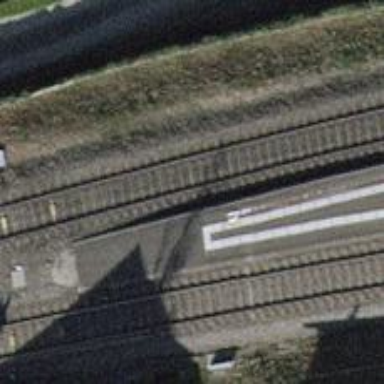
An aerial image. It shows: Single railway track with electrification through contact line.